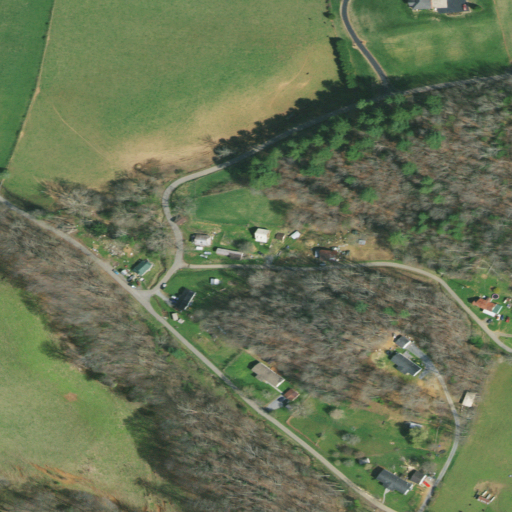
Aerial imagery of valley in Tennessee named Richardson Hollow containing pasture, open development, deciduous forest, mixed forest, medium intensity development, and low intensity development